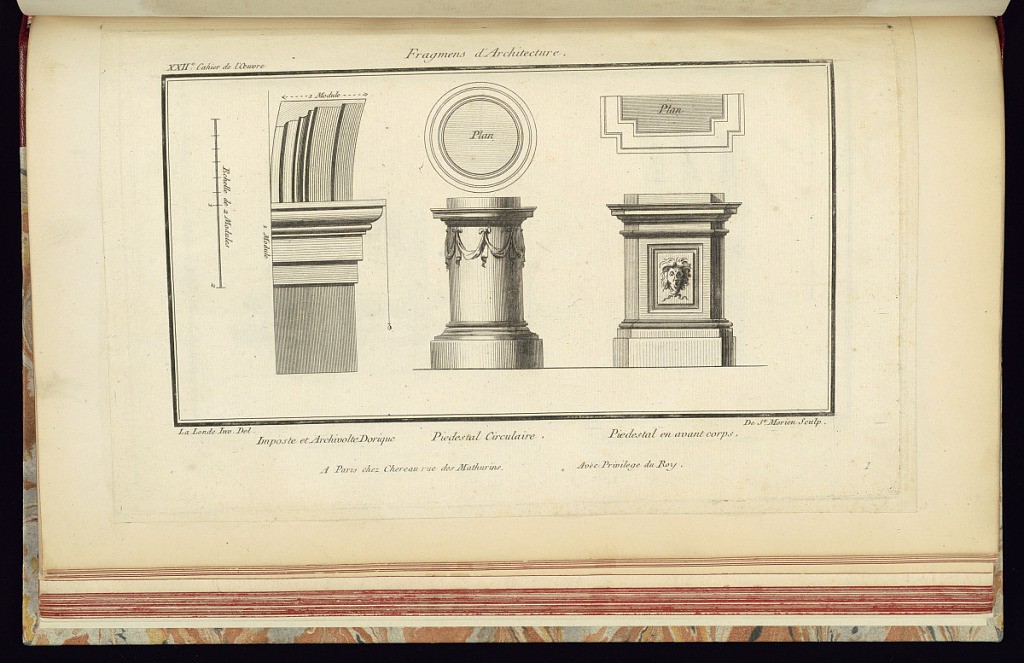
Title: Imposte et Archivolte Dorique. Piedestal Circulaire. Piedestal en avant corps.
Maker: Richard de Lalonde, French, active 1780–96
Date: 1775-1788
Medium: Etching on off-white laid paper
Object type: Print
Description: Architectural parts including a Doric Archivolt with its impost, and a scale bar to the left of "2 Modules" (marks around the arch with references to "1 Module"); a circular pedestal with ribbon drapery around the shaft near the top, and a plan of the column above; and a multi-faceted pedestal with a carved mascaron on front, and a plan of the pedestal above. The plate is signed and numbered.